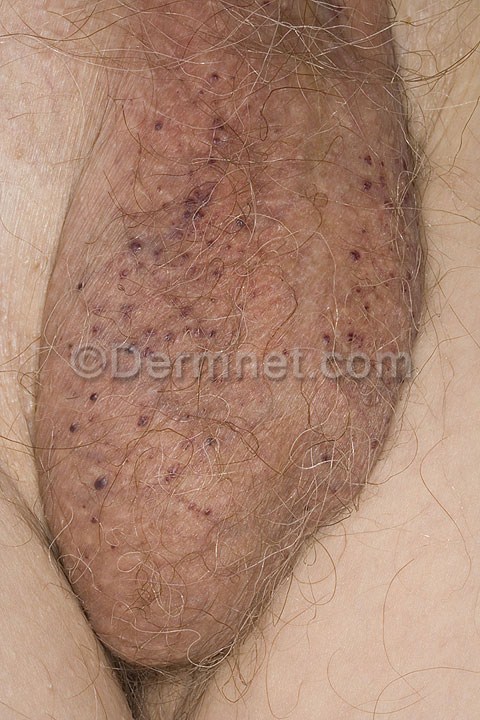
Disease: Vascular Tumors